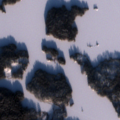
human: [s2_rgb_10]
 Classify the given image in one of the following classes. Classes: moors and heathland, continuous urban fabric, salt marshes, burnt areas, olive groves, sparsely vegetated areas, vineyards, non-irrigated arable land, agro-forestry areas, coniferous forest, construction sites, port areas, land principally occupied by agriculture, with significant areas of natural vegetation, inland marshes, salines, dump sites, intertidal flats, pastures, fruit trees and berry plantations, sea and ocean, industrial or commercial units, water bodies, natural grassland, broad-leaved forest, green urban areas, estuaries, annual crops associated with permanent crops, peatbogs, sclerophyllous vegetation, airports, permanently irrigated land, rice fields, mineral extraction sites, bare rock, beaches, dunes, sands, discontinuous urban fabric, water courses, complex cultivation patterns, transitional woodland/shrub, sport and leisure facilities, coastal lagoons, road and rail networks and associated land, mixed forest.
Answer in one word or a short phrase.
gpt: coniferous forest, mixed forest, water bodies